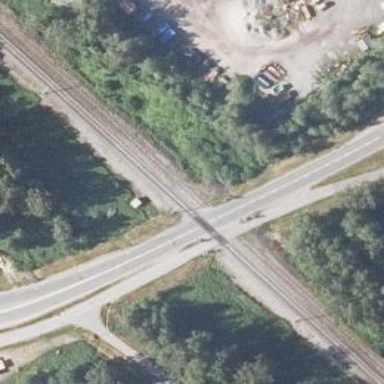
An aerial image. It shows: Railway crossing with lights and saltire signs. There is full barrier at the crossing.